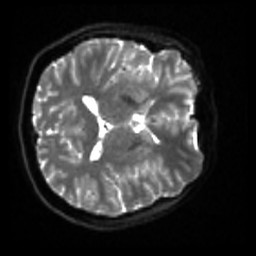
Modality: sbref
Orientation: axial
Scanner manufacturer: siemens
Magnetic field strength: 3 T
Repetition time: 4 s
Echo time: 0.0594 s